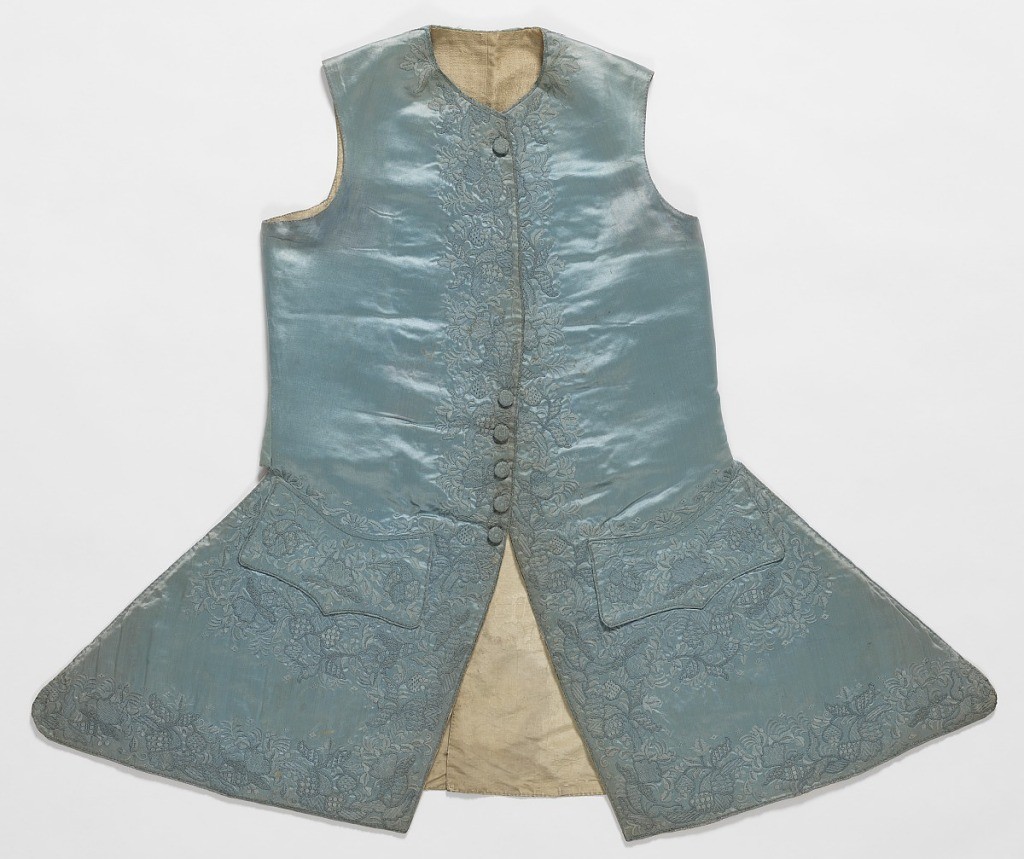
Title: Waistcoat
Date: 1730–50
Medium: silk, buckram Technique: embroidered in satin, running and knot stitches, with couched crimped thread on a satin foundation. The garment is lined with silk moiré and the skirt in interlined with buckram (sized heavy linen plain weave)
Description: Gentleman's full-skirted waistcoat of blue satin with monochrome embroidery of floral forms worked heavily along the front and lower edges and pocket area. White silk moire lining in skirt.